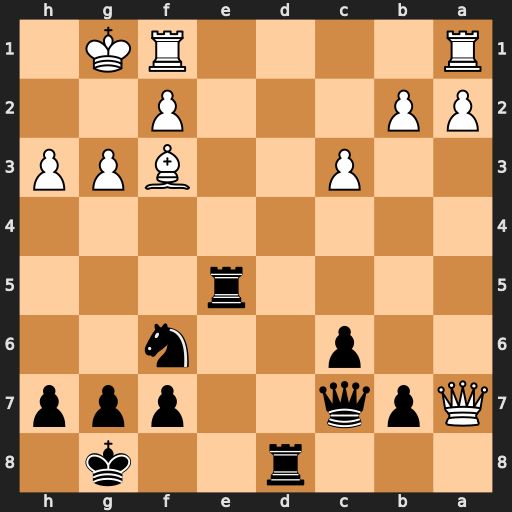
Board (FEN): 3r2k1/Qpq2ppp/2p2n2/4r3/8/2P2BPP/PP3P2/R4RK1
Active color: b
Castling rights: -
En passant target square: -
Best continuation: Rd3 Rfe1 Ra5 Re7 Qxe7 Qxa5 Rxf3